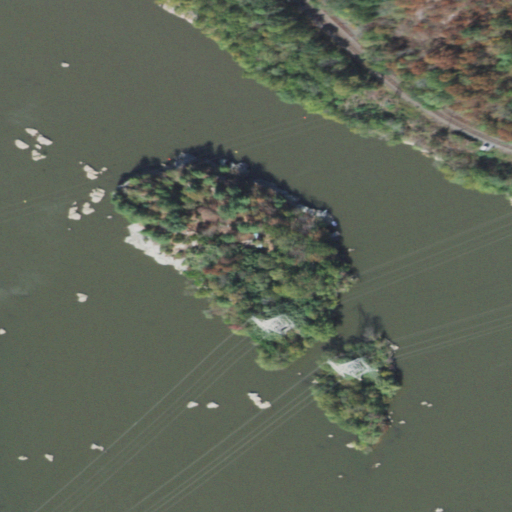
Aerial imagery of island in Pennsylvania named Turkey Island containing open water, deciduous forest, mixed forest, grassland, herbaceous wetlands, and barren land